Question: I am trying to figure out the best way to handle a field storing the quantity of the same object in my join table.

'''
class Element < ActiveRecord::Base
has_many :connections
has_many :connector_types, :through => :connections
end
class ConnectorType < ActiveRecord::Base
has_many :connections
has_many :elements, :through => :connections
end
class Connection < ActiveRecord::Base
belongs_to :element
belongs_to :connector_type
end
'''
When I add a 'ConnectorType' to an 'Element' :
- 'Connection''ConnectorType'- 'Connection''ConnectorType''Connection#number'
When I remove a 'ConnectorType' from an 'Element' :
- 'Connection#number'- 'Connection#number == 0''Connection'
I am new to rails I don't know the Rails way to do this :
- - -
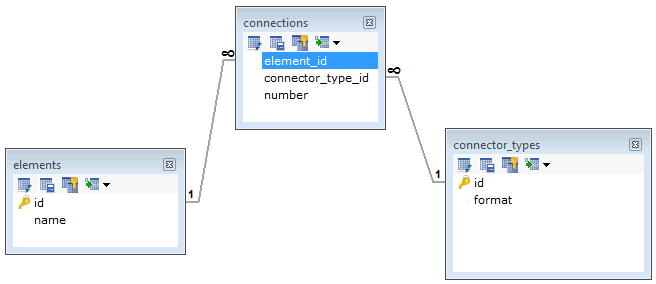
Answer: If I understand well, you want to monitor the number of connections between a given element and a given connector_type, but you do not want to have duplicate Connection objects in your database?
You can use callbacks for this (code not tested)
'''
# connection.rb
before_create :bc_callback
before_destroy :bd_callback
private
def before_create
if (existing_connection = self.find_by_element_id_and_connector_type_id(element_id, connector_type_id))
existing_connection.number++
existing_connection.save
return false # Do not create a new connection object
end
end
def before_destroy
number--
# If you still have 1 connection or more, the object won't be destroyed
if (number > 0)
save
return false
end
end
'''
However, I'm not sure that adding a connector_type to an element via the has_many relation like this:
'''
@element.connector_types << @connector_type
'''
will trigger the creation of a new connection, if there already is one linking this element and this connector type...